Brain MRI, t1w sequence, axial 2D slice.
Patient: age 37, sex F, weight 95 kg, height 1.95 m
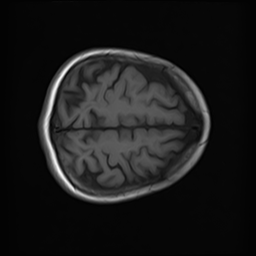